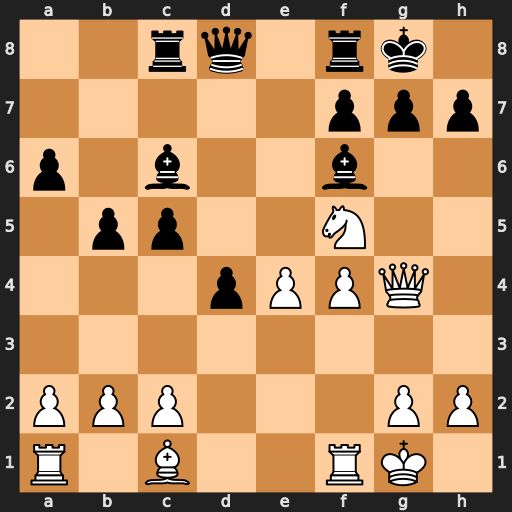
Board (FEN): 2rq1rk1/5ppp/p1b2b2/1pp2N2/3pPPQ1/8/PPP3PP/R1B2RK1
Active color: w
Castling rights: -
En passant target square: -
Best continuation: e5 Bd7 exf6 Qxf6 Nh6+ Qxh6 Qxd7